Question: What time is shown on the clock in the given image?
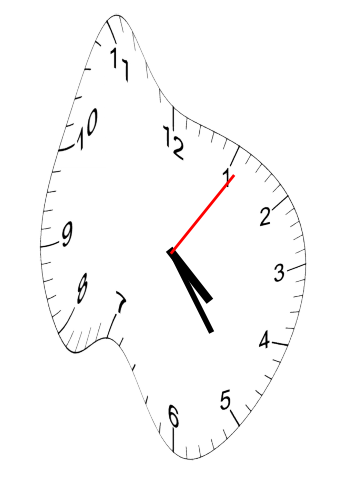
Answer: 04:24:06